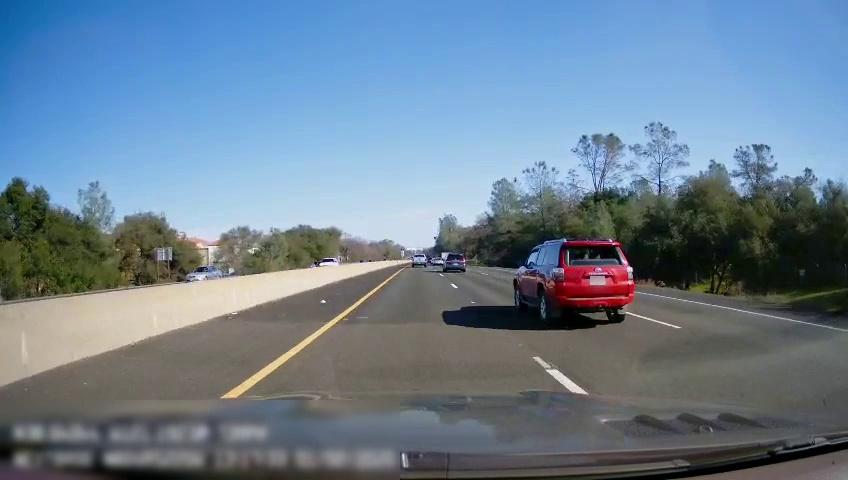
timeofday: Day
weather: Sunny
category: Drivable Space
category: Drivable Space
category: Vehicles | SUV
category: Vehicles | Truck
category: Vehicles | SUV
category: Vehicles | Car
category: Lanes | Current Lane
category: Lanes | Current Lane
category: Lanes | Current Lane
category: Lanes | Alternate Lane
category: Traffic | Signs